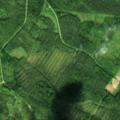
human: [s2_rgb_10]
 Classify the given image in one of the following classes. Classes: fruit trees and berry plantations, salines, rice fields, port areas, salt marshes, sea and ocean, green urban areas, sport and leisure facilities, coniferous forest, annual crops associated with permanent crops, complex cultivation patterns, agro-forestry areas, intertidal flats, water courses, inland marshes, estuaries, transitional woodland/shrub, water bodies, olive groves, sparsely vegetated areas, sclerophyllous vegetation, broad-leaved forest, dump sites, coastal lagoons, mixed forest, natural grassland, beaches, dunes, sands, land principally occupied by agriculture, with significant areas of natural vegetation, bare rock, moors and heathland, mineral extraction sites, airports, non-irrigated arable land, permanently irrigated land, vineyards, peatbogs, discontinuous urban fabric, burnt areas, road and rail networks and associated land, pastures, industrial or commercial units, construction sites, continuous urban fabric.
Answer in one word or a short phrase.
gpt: coniferous forest, mixed forest, transitional woodland/shrub